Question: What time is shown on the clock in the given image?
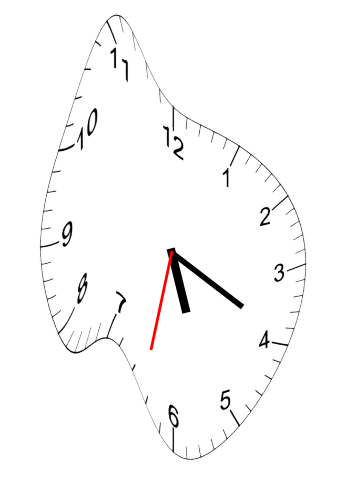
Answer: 05:19:32